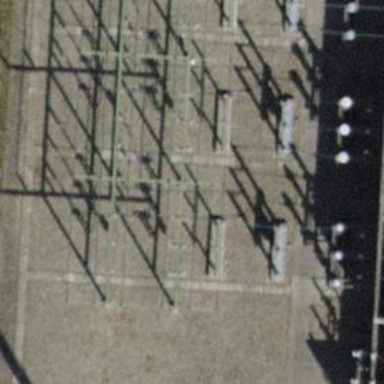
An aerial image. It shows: Insulator used in power systems.